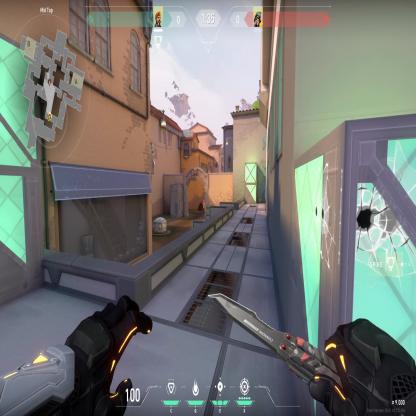
Label: enemy